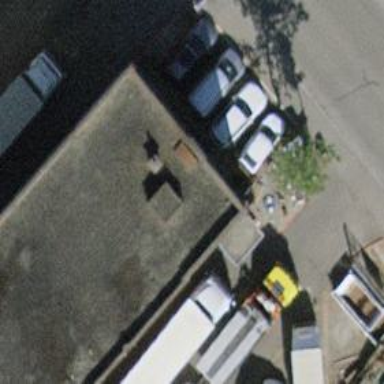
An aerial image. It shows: Car rental facility.